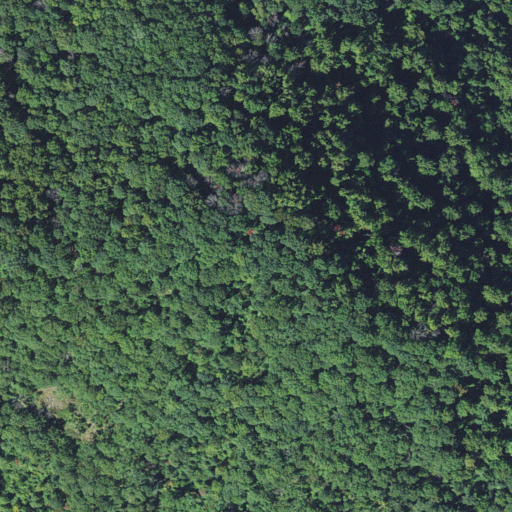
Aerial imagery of mountain in North Carolina named Burt Mountain containing only deciduous forest